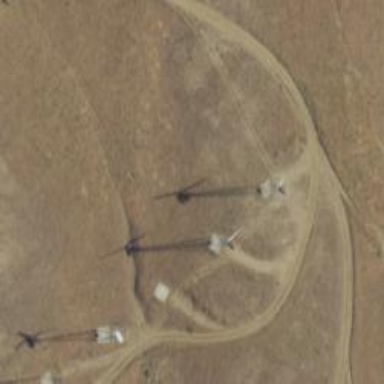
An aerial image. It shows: Wind turbine power generator.